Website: apple
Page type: payment
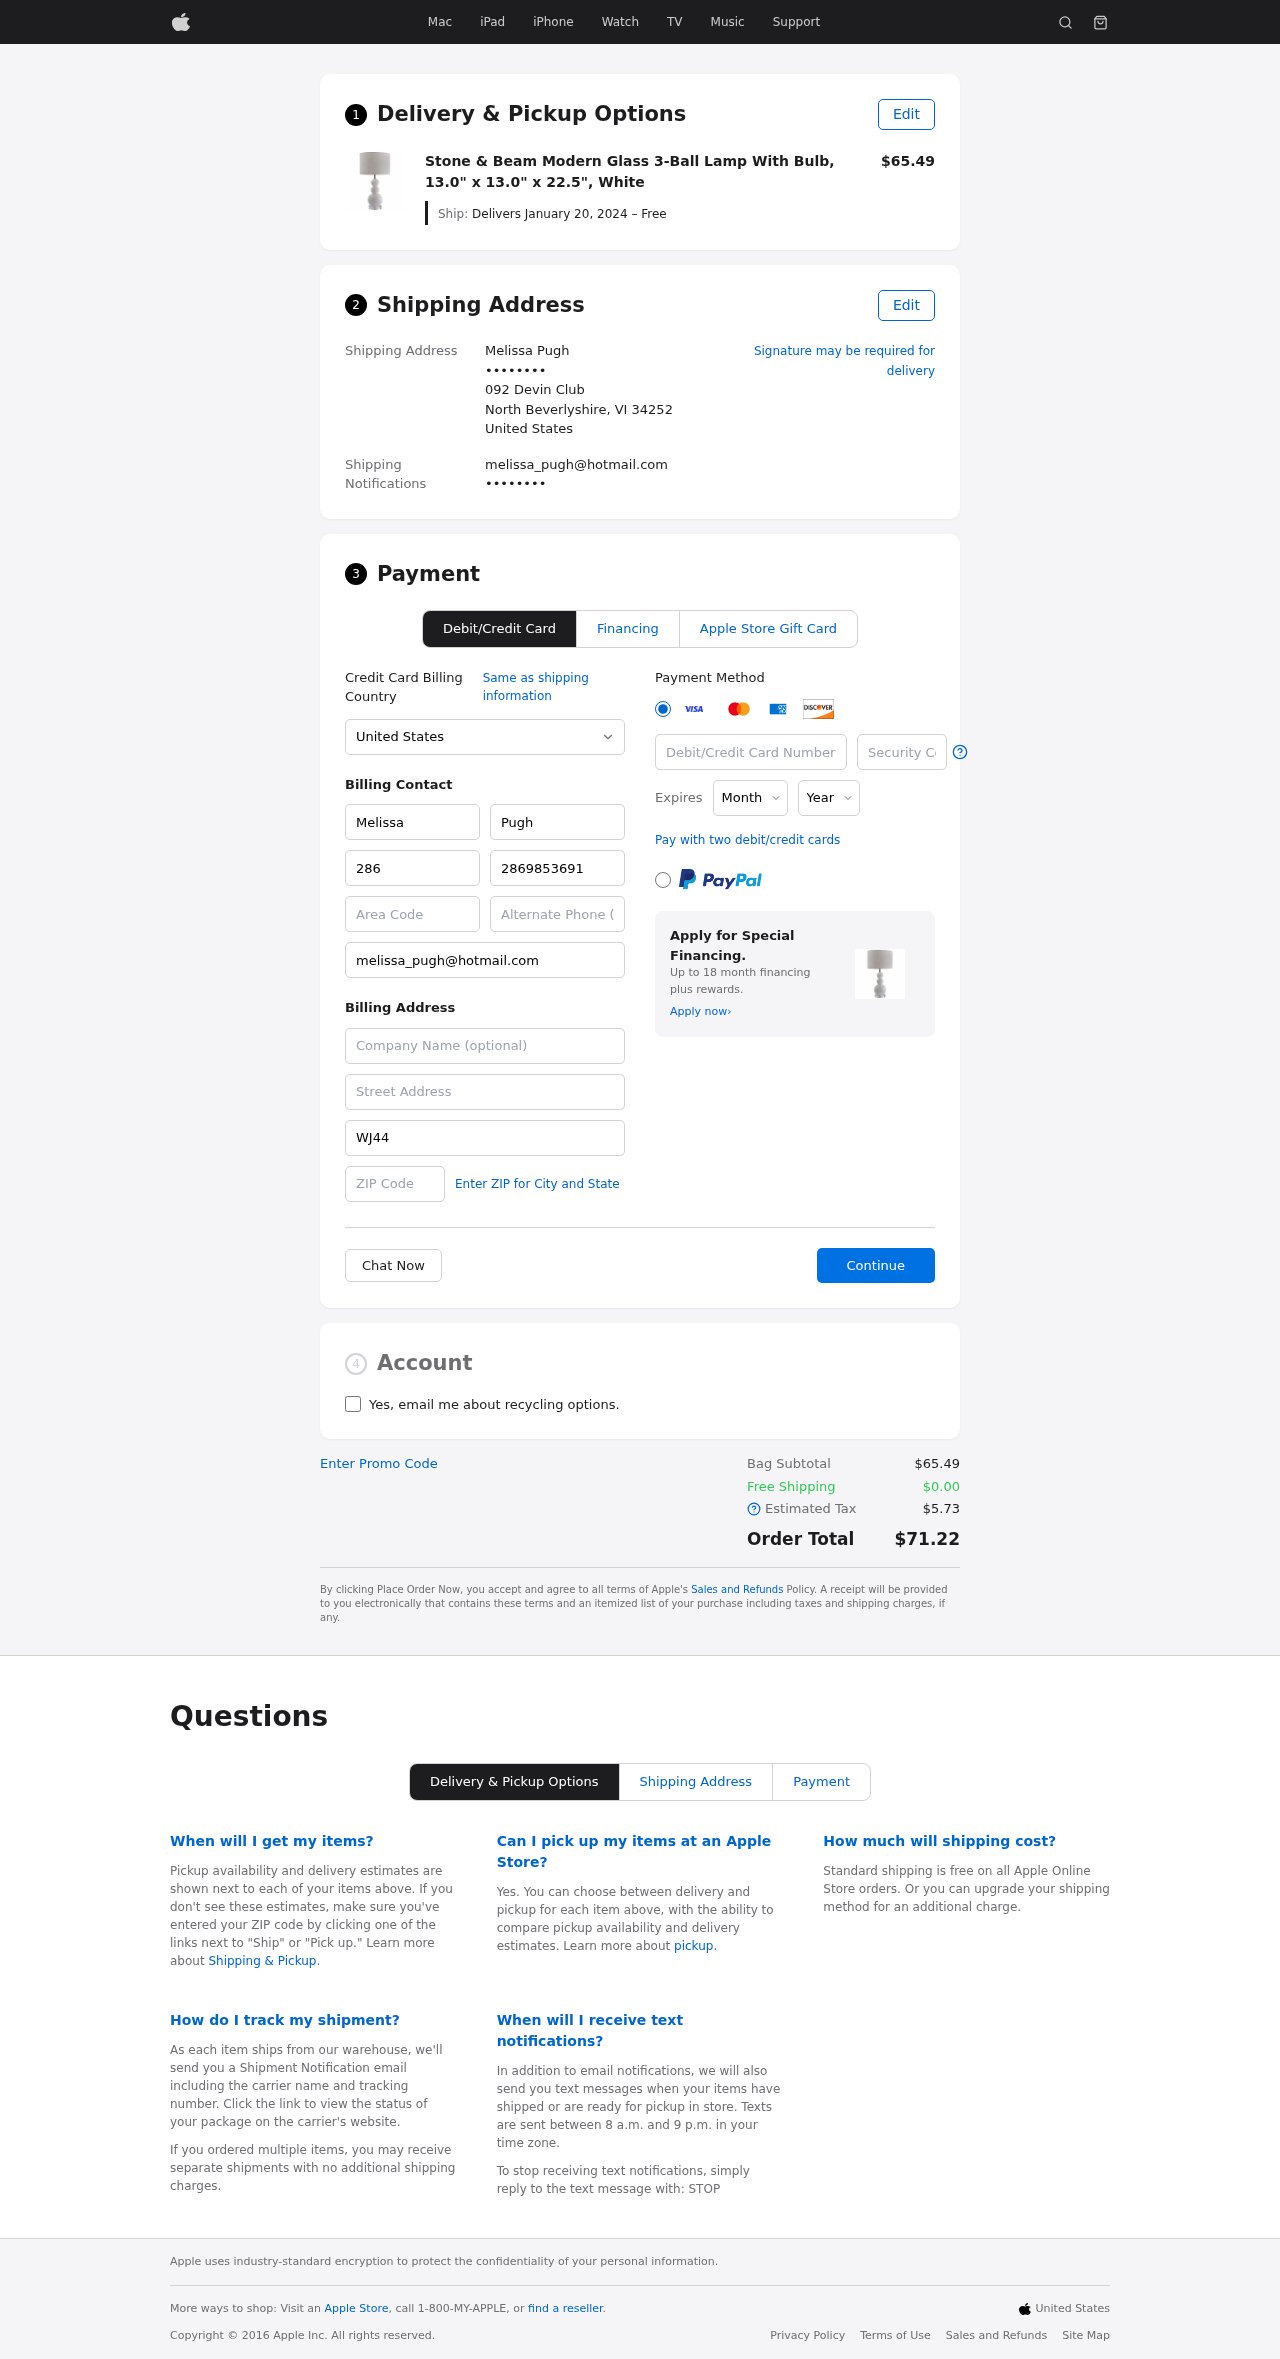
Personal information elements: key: PII_CARD_CVV
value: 701
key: PII_CARD_EXPIRY_MONTH
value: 09
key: PII_CARD_EXPIRY_YEAR
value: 28
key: PII_CARD_NUMBER
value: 6011 8970 5315 5860
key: PII_CITY_STATE_ZIP
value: North Beverlyshire, VI 34252
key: PII_COUNTRY
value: United States
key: PII_EMAIL
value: melissa_pugh@hotmail.com
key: PII_EMAIL2
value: melissa_pugh@hotmail.com
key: PII_FIRSTNAME
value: Melissa
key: PII_FULLNAME
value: Melissa Pugh
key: PII_LASTNAME
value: Pugh
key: PII_PHONE3
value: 2869853691
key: PII_PHONE_AREA
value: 286
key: PII_SECURITY_CODE
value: WJ44
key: PII_STREET
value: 092 Devin Club
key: PII_PHONE
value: ••••••••
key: PII_PHONE2
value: ••••••••
Product elements: key: PRODUCT1_NAME
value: Stone & Beam Modern Glass 3-Ball Lamp With Bulb, 13.0" x 13.0" x 22.5", White
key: PRODUCT1_PRICE
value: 65.49
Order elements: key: ORDER_DELIVERY_DATE
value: Delivers January 20, 2024 – Free
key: ORDER_SUBTOTAL
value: $65.49
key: ORDER_SHIPPING_COST
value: $0.00
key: ORDER_TAX
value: $5.73
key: ORDER_TOTAL
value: $71.22